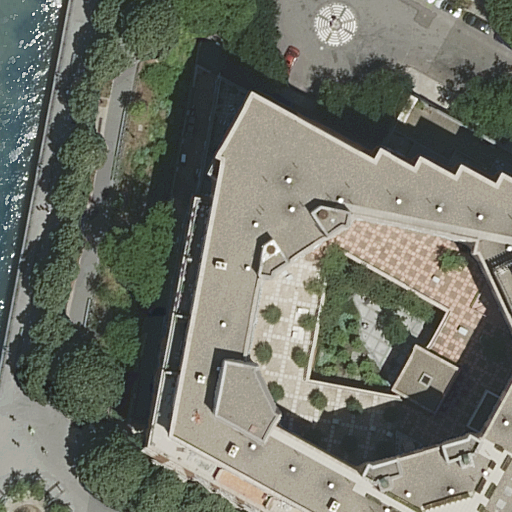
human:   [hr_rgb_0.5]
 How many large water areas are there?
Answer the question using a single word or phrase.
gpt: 0

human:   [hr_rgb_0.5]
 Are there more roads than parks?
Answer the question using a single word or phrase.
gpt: yes

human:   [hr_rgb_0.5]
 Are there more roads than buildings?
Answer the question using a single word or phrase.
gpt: yes

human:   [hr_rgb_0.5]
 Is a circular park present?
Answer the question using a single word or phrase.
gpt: no

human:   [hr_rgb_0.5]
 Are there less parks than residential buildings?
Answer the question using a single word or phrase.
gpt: no

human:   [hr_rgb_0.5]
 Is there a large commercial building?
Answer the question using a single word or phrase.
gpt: no

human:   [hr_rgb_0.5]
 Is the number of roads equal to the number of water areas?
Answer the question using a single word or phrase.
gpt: no

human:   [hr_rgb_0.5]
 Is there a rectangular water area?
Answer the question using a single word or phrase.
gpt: yes

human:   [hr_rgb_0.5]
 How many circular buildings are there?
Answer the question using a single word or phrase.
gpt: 0

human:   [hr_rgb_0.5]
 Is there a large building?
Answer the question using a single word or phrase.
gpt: yes

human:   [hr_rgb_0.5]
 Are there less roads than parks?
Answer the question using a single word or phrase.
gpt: no

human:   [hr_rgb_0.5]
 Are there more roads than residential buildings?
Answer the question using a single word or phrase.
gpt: yes

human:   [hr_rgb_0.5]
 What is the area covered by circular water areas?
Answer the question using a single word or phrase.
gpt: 0m2

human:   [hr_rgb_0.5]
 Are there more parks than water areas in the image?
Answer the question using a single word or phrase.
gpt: yes

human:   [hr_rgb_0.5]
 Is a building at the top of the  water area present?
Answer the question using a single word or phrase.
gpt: no

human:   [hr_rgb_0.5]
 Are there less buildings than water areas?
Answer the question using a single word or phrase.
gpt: no

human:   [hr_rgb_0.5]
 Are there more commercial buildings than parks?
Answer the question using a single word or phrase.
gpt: no

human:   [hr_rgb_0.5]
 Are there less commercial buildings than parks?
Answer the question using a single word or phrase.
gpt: yes

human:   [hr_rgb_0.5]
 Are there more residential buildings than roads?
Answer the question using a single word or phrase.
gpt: no

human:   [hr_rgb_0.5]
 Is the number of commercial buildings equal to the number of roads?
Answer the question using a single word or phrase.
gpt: no

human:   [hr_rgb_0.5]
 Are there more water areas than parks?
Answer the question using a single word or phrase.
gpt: no

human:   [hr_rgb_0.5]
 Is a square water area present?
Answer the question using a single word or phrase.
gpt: no

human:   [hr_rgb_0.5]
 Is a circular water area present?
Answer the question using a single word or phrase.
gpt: no

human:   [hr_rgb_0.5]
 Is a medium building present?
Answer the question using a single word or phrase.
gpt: no

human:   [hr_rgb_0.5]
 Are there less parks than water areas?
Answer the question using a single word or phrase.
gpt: no

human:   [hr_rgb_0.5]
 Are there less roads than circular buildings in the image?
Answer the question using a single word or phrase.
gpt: no

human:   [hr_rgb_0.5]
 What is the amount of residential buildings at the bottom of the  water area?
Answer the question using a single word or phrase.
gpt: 0

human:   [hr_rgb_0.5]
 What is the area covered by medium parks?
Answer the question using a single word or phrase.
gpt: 0m2

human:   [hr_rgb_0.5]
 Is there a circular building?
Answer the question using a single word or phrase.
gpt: no

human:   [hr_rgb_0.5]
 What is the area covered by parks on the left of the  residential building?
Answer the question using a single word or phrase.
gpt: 5149m2

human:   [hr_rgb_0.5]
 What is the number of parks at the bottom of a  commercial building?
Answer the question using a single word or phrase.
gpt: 0

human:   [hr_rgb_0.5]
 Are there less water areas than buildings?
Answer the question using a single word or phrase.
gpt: no

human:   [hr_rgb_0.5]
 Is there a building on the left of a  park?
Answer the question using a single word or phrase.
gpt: no

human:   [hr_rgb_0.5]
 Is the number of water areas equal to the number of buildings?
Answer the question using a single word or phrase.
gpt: yes

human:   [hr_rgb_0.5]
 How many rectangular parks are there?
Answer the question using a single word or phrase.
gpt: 1

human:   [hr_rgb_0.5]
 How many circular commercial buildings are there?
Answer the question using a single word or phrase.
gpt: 0